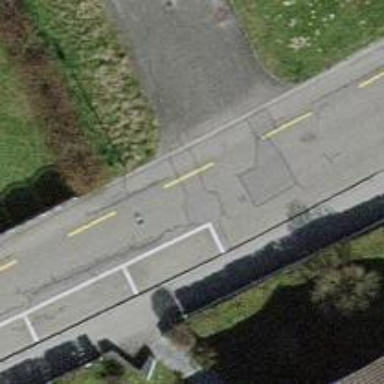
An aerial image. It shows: Residential road with asphalt surface and separate sidewalk. There is designated cycle lane on the left side.